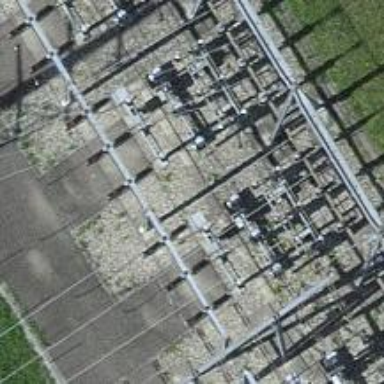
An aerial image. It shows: Power line with 3 cables. The line type is busbar.